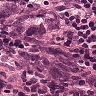
Metastatic tissue present: yes